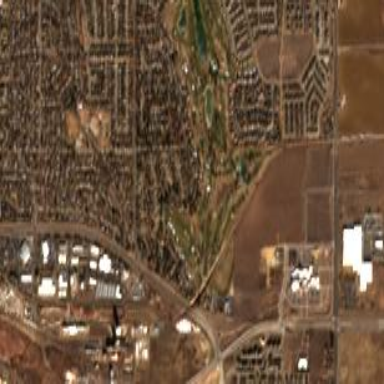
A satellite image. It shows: Golf course.